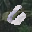
Label: 6